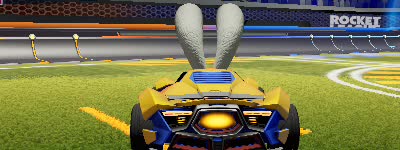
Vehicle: werewolf